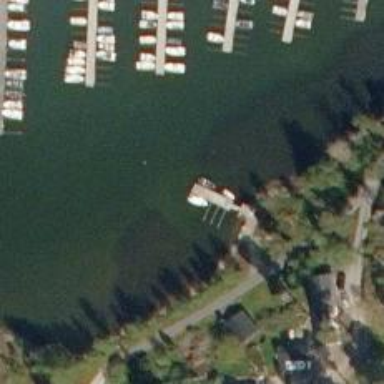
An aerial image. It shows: Man-made pier.